Field crop: tomato
Growth stage: 2
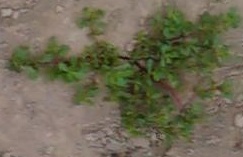
Species: portulaca